Question: I am trying to setup Cloud Datastore, in GCP. Upon selecting "Cloud Datastore", in console, I see the "Choose where to store your data" page, with this error:
> "Unable to retrieve database locations
There was a problem retrieving the available storage locations for your data. Retry or return later to finish getting set up."
Has anybody encountered this?

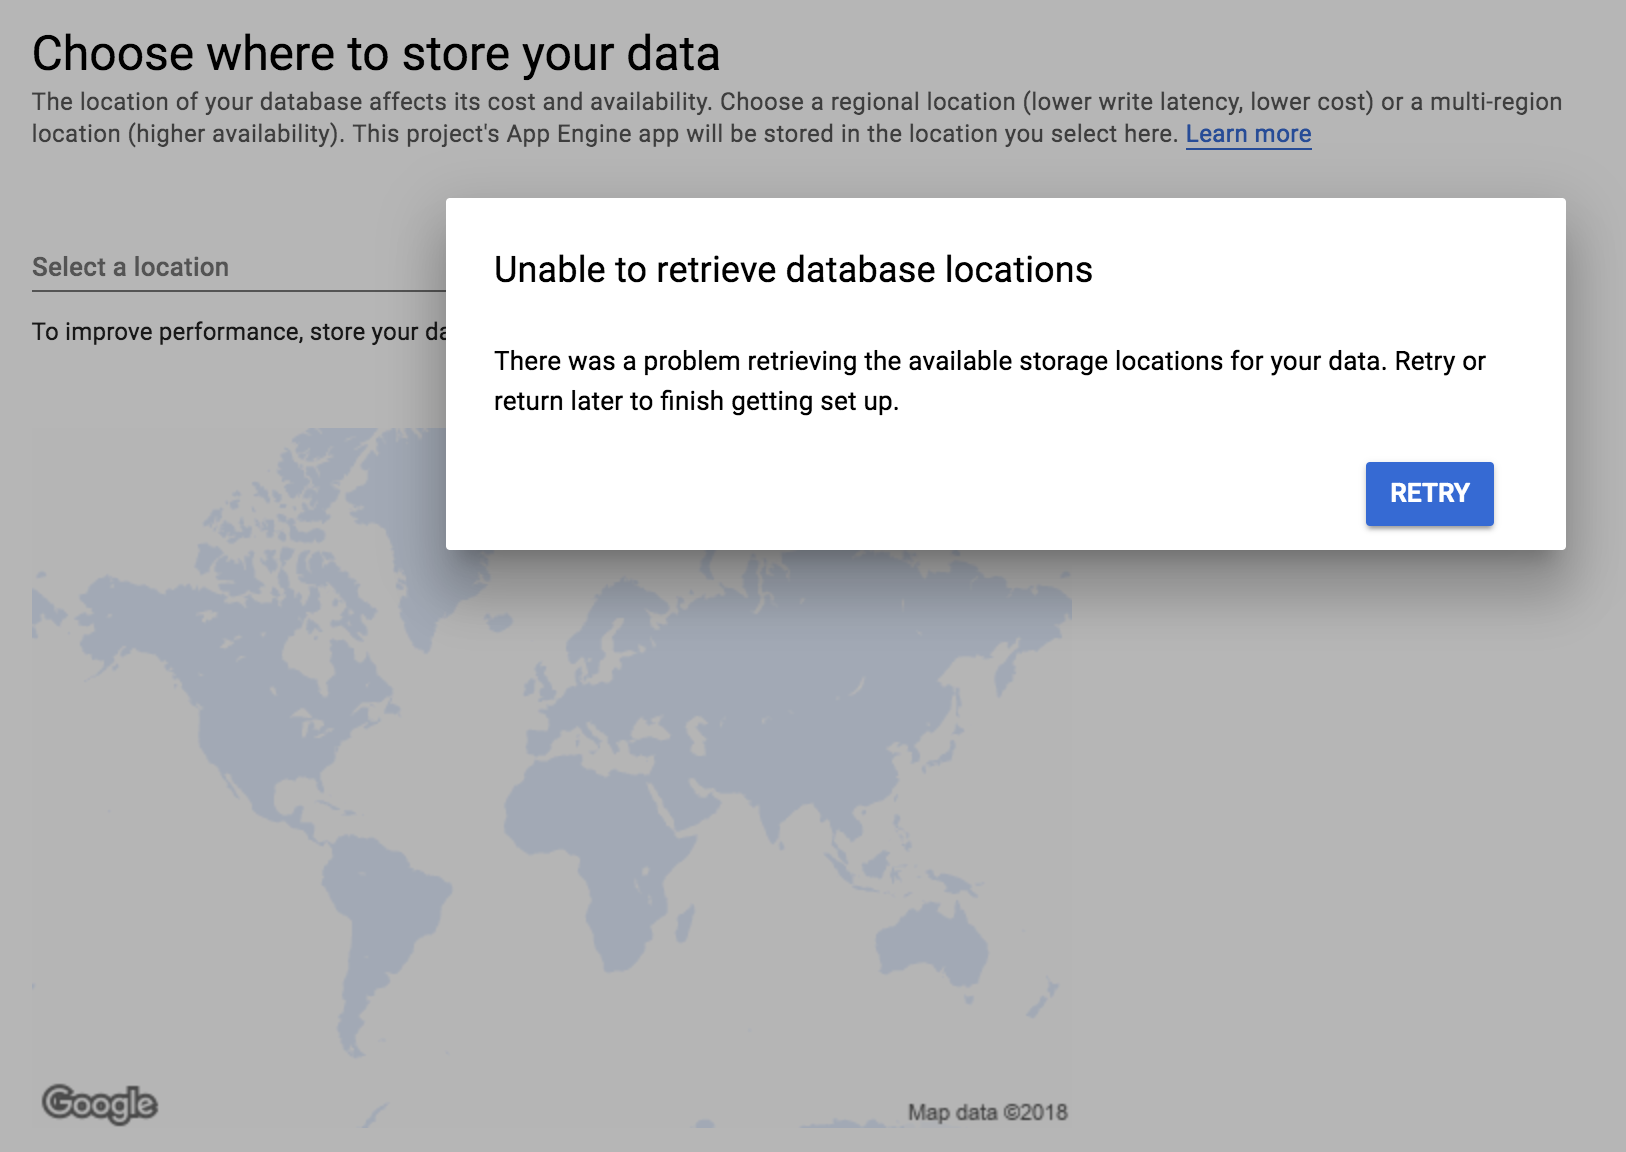
Answer: I have encountered same and resolved as below. (Iam using free tier)
When you select a location in either product (Cloud Datastore or App Engine), you set the location for your entire Google Cloud Platform project. I choose location to set from App Engine.
Thats it come out of the tutorial. Next time I selected Datastore, it worked fine.
Hope this helps (screens below)
<URL>
<URL>
<URL>
<URL>